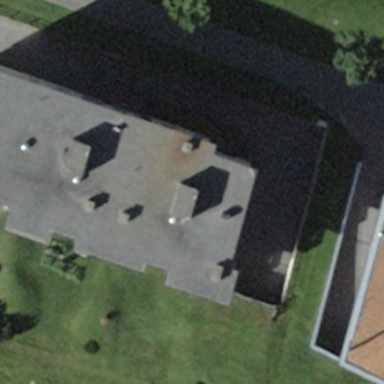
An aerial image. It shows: Building with flat roof.